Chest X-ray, PA view. Patient: 62 years old, sex M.
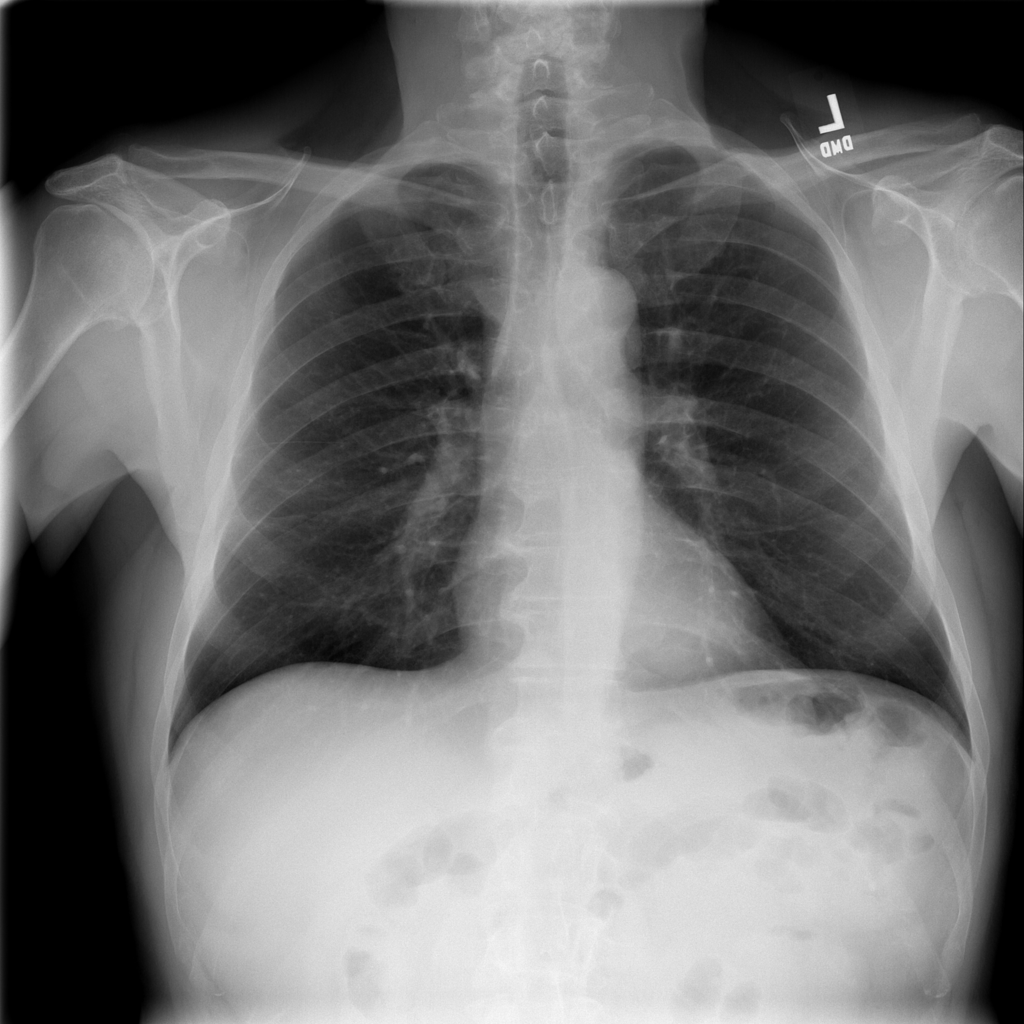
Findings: No Finding